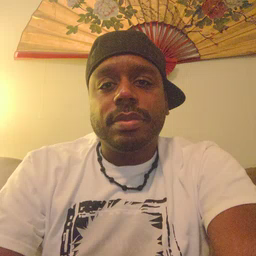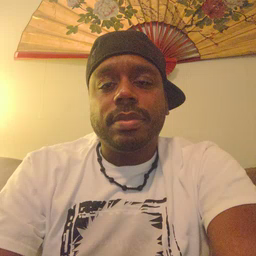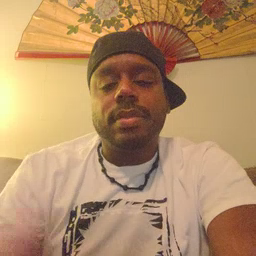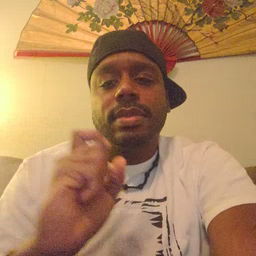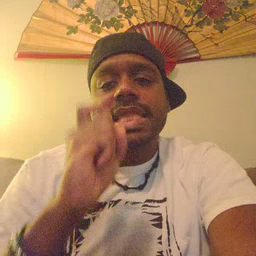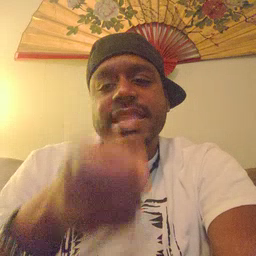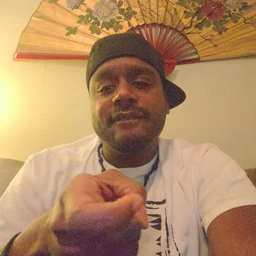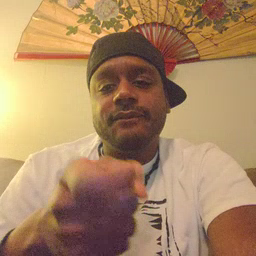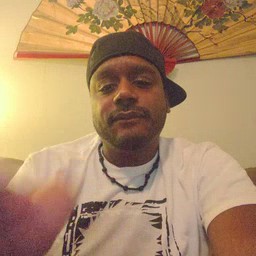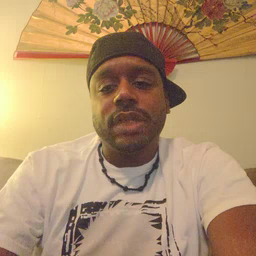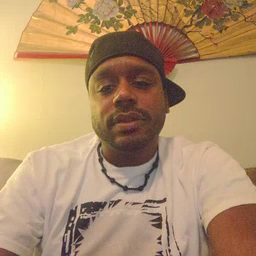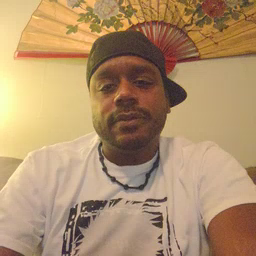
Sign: gift